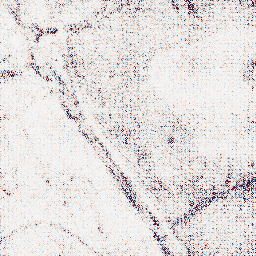
Category: wavelet
Decomposition family: wavelet_reverse_biorthogonal
Decomposition parameters: wavelet: rbio5.5
level: 1
Upsampling method: regularized
Upsampling parameters: scale: 4
lambda_reg: 0.1
Upsampling scale: 4